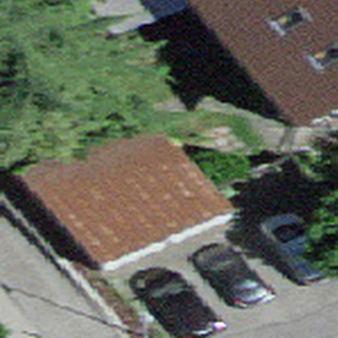
Label: other